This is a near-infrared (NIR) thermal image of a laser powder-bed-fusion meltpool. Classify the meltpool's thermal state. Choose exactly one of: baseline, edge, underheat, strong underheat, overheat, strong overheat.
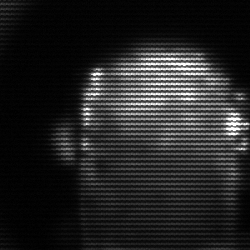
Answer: baseline